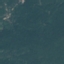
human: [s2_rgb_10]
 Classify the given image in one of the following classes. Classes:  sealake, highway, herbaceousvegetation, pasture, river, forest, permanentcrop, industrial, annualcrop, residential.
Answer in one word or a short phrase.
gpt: Forest